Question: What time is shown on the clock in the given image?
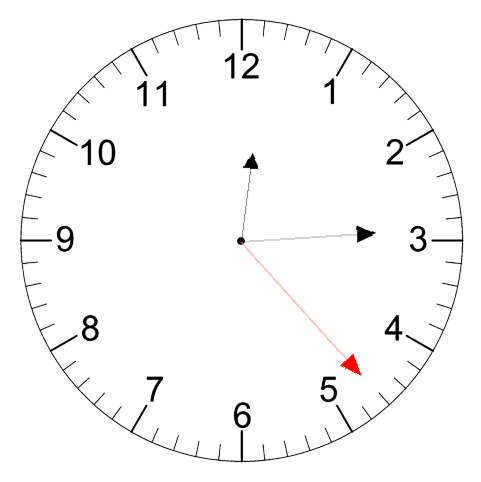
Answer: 12:14:23